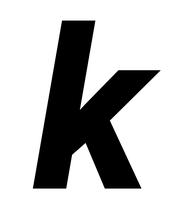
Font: Roboto-Italic_ExtraBold_Italic